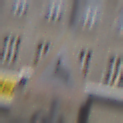
Verkehrszeichen: WildwechselRechts
Umgebung: Outdoor, Urban
Tageszeit: Midday
Wetter: Overcast
Licht: Natural
Jahreszeit: NotSpecified
Kontrast: LowContrast